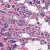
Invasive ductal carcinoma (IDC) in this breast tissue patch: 1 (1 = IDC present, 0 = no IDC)